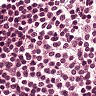
Metastatic tissue present: no